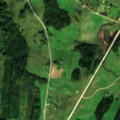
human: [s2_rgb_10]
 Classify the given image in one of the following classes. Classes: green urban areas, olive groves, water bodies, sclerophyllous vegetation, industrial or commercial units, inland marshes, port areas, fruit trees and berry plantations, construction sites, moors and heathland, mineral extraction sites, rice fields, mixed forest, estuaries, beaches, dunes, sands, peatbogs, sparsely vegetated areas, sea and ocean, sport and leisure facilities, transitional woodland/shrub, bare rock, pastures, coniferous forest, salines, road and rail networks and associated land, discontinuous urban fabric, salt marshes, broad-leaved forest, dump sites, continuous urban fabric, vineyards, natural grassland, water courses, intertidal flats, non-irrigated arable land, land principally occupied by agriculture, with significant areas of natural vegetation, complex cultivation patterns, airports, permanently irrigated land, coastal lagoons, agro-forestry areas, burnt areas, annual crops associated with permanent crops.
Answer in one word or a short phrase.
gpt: non-irrigated arable land, complex cultivation patterns, land principally occupied by agriculture, with significant areas of natural vegetation, broad-leaved forest